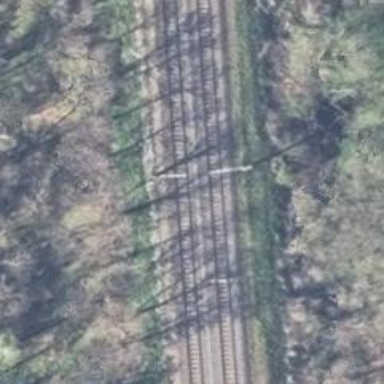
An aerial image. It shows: Railway milestone with catenary mast.